Question: I recently began learning HTML and CSS and I tried to format my webpage. I ended up with something that is quite unreadable and it seems like there is a better way to do this.
Here is my HTML and CSS code:
'''
body {
background-color: gainsboro;
}
.wrapper {
display: grid;
grid-gap: 10px;
grid-template-columns: repeat(3, 1fr);
grid-auto-rows: minmax(1fr, auto);
grid-template-areas: "header header header" "nav nav nav" "side1 main1 main1" "side2 main2 main2" "side3 main3 main3" "side4 main4 main4" "footer footer footer"
}
.grid-item {
background-color: darkseagreen;
}
.header {
grid-area: header;
}
.nav {
grid-area: nav;
}
.side1 {
grid-area: side1;
}
.side2 {
grid-area: side2;
}
.side3 {
grid-area: side3;
}
.side4 {
grid-area: side4;
}
.main1 {
grid-area: main1;
}
.main2 {
grid-area: main2;
}
.main3 {
grid-area: main3;
}
.main4 {
grid-area: main4;
}
.footer {
grid-area: footer;
}
'''
'''
<!DOCTYPE html>
<html lang="en">
<head>
<meta charset="UTF-8">
<meta http-equiv="X-UA-Compatible" content="IE=edge">
<meta name="viewport" content="width=device-width, initial-scale=1.0">
<link rel="stylesheet" href="css/style.css">
<title>CSS Grid Layout</title>
</head>
<body>
<div class="wrapper">
<div class="grid-item header">
<h1>Header</h1>
</div>
<div class="grid-item nav">
<p>LINK LINK LINK LINK LINK</p>
</div>
<div class="grid-item side1">Image goes here</div>
<div class="grid-item main1">Lorem ipsum dolor sit amet consectetur adipisicing elit. Fuga placeat quaerat dolore soluta distinctio earum totam dolorum reprehenderit nulla. Consectetur, fugiat. Excepturi praesentium molestias odio?</div>
<div class="grid-item side2">Image goes here</div>
<div class="grid-item main2">
<p>Lorem ipsum dolor, sit amet consectetur adipisicing elit. Incidunt recusandae iure fugit molestiae earum nesciunt ex accusamus quas distinctio blanditiis!</p>
</div>
<div class="grid-item side3">Image goes here</div>
<div class="grid-item main3">
<p>Lorem ipsum dolor sit amet consectetur, adipisicing elit. Quo, ducimus.</p>
</div>
<div class="grid-item side4">Image goes here</div>
<div class="grid-item main4">
<p>Lorem ipsum dolor sit, amet consectetur adipisicing elit. Enim quae magni saepe voluptate repellendus ex modi nam exercitationem quisquam blanditiis. Facere mollitia voluptate, nobis explicabo nam fuga enim eos temporibus ipsum. Deserunt sunt voluptates
facilis unde, cumque esse commodi quisquam illo dolores accusantium dolor, tenetur ad delectus quam incidunt amet cum maiores corporis quasi repellendus dicta! Aliquam, eum eaque fuga cupiditate dolores molestiae nam dicta, tempora earum dolorum
id nemo.</p>
</div>
<div class="grid-item footer">
<p>My Footer</p>
</div>
</div>
</body>
</html>
'''

The image is what it currently looks like. However, I was wondering if there is a more concise way of achieving that.
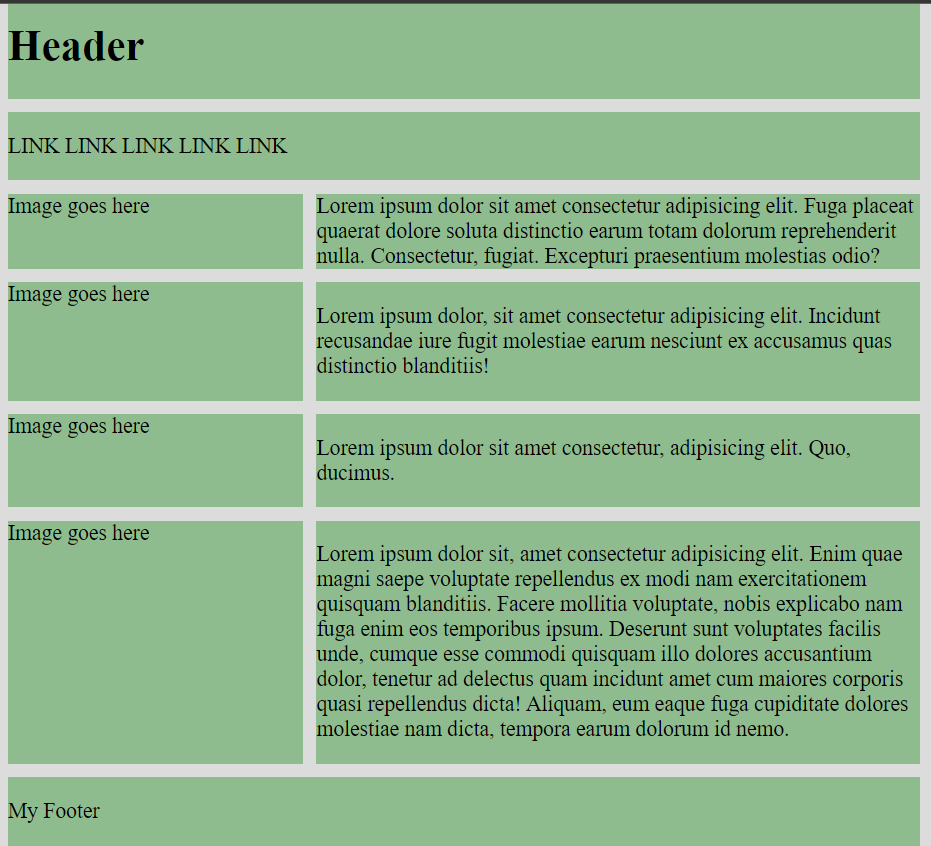
Answer: ## Semantic markup with reusable styling
Your HTML markup consists entirely of series of '<div />' elements in a big single 'grid' container.
I'd suggest you break down into multiple semantic areas (e.g. '<header>', '<nav>', '<main>', etc) and only style the '<main>' as a grid container. In this case, I don't see much benefit of treating the entire layout as one big grid area.
See the code snippet below, which achieves the same layout structure with less lines of code for both HTML and CSS.
'''
body {
background-color: gainsboro;
}
header,
nav,
.grid-item,
footer {
background-color: darkseagreen;
padding: 10px;
}
header+nav,
nav+main,
main+footer {
margin-top: 10px;
}
main {
display: grid;
grid-template-columns: 1fr 2fr;
grid-gap: 10px;
}
.grid-item {
padding: 10px;
}
'''
'''
<header>
<h1>Header</h1>
</header>
<nav>
LINK LINK LINK LINK
</nav>
<main>
<div class="grid-item side">Image goes here</div>
<div class="grid-item main">Lorem ipsum dolor sit amet consectetur adipisicing elit. Fuga placeat quaerat dolore soluta distinctio earum totam dolorum reprehenderit nulla. Consectetur, fugiat. Excepturi praesentium molestias odio?</div>
<div class="grid-item side">Image goes here</div>
<div class="grid-item main">Lorem ipsum dolor, sit amet consectetur adipisicing elit. Incidunt recusandae iure fugit molestiae earum nesciunt ex accusamus quas distinctio blanditiis!</div>
<div class="grid-item side">Image goes here</div>
<div class="grid-item main">Lorem ipsum dolor sit amet consectetur, adipisicing elit. Quo, ducimus.</div>
<div class="grid-item side">Image goes here</div>
<div class="grid-item main">Lorem ipsum dolor sit, amet consectetur adipisicing elit. Enim quae magni saepe voluptate repellendus ex modi nam exercitationem quisquam blanditiis. Facere mollitia voluptate, nobis explicabo nam fuga enim eos temporibus ipsum. Deserunt sunt voluptates
facilis unde, cumque esse commodi quisquam illo dolores accusantium dolor, tenetur ad delectus quam incidunt amet cum maiores corporis quasi repellendus dicta! Aliquam, eum eaque fuga cupiditate dolores molestiae nam dicta, tempora earum dolorum id
nemo.
</div>
</main>
<footer>
My Footer
</footer>
'''